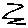
Label: zigzag